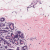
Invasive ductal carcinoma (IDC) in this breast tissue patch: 0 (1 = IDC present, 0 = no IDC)